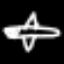
Label: airplane